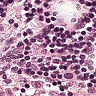
Metastatic tissue present: no